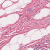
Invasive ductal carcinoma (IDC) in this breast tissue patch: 1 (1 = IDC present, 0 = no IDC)